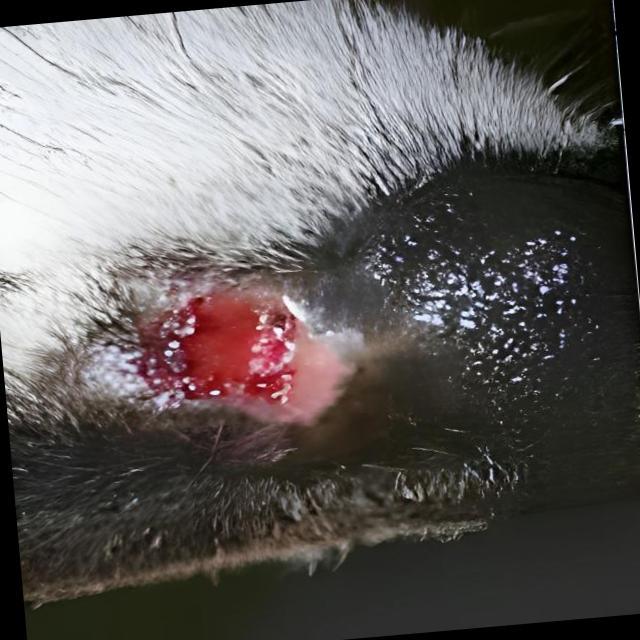
Canine dermatitis — inflammation of the skin presenting with erythema, pruritus, papules, and excoriation. May be allergic, contact, or atopic in origin.